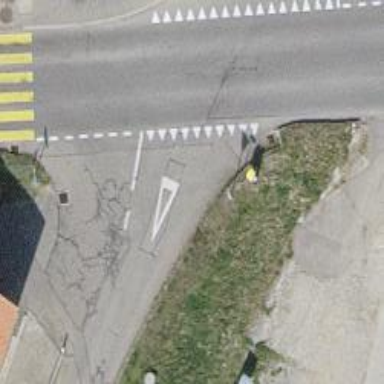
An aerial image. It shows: Road with "give way" sign.